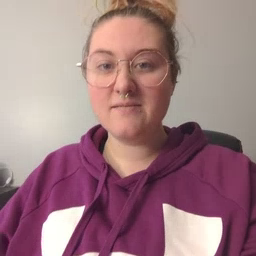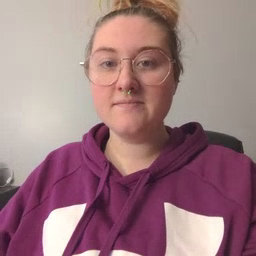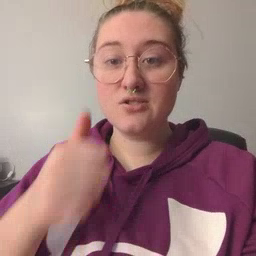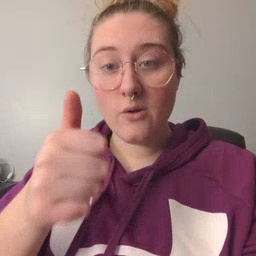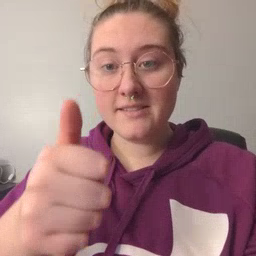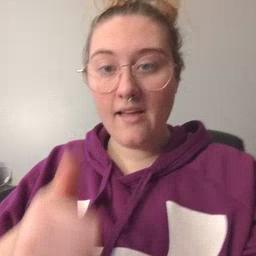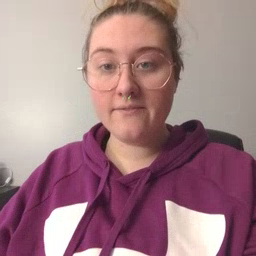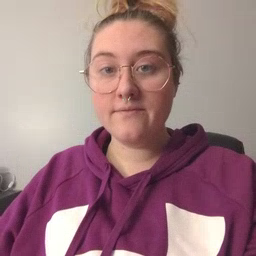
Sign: yourself